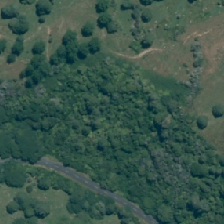
Land cover: indigenous_forest